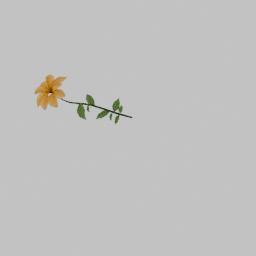
Label: nature